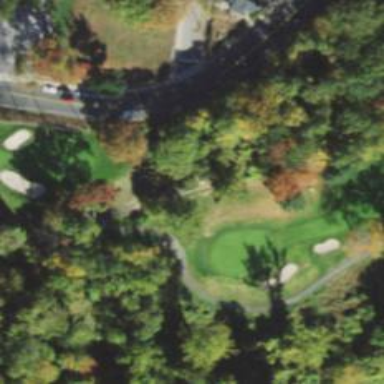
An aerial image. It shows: Service road designated as golf cart path.